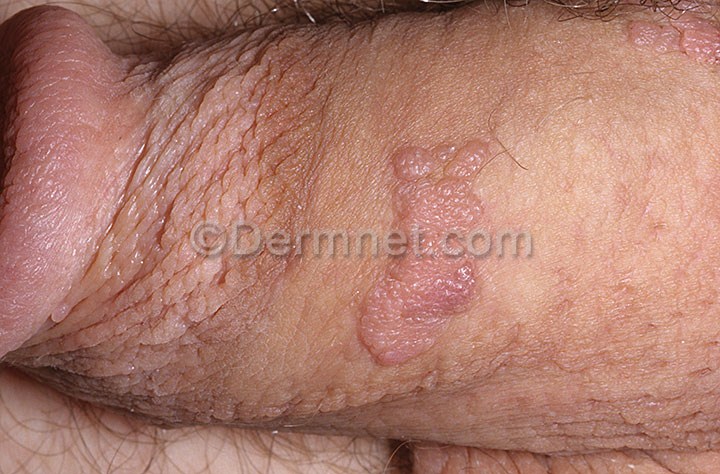
Disease: Herpes HPV and other STDs Photos